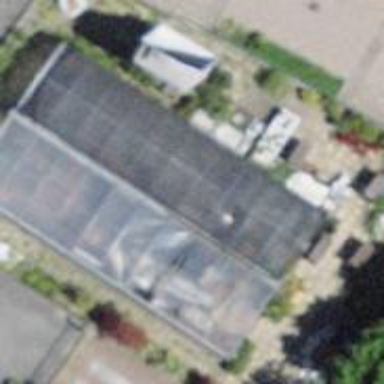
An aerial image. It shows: Area dedicated to greenhouse horticulture.